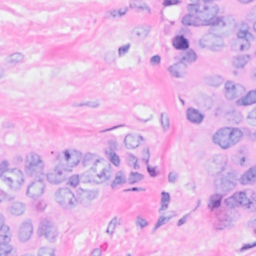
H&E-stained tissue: Breast